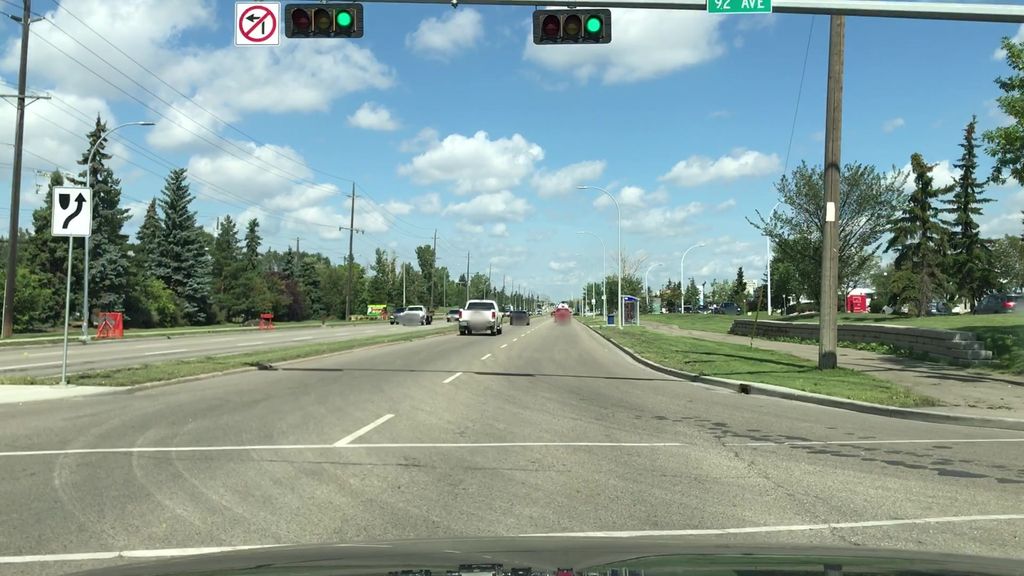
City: edmonton